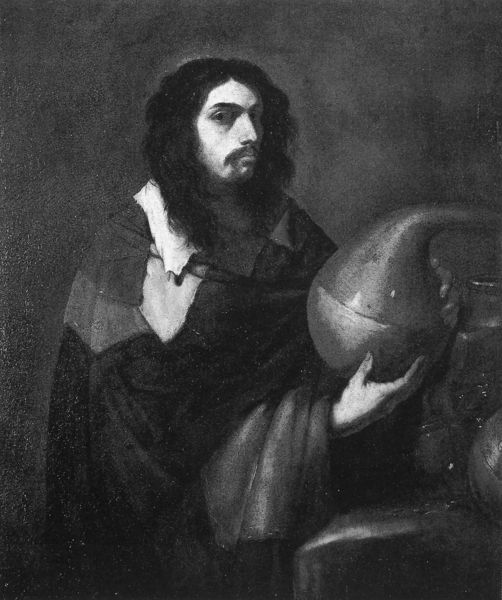
Titel: Selbstportrait als Alchemist
Künstler: Luca Giordano
Institution: Mailand, Pinacoteca di Brera
Schlagwörter: dunkel, gemälde, hand, kopf, mann, schatten, umhang, wasser, weiß, glas, grau, haar, hell, licht, mund, nase, schwarz, tisch, blick, bart, hemd, schnurrbart, trinken, wand, arm, augen, barock, falten, gesicht, halten, kragen, hände, portrait, porträt, öl, gewand, haare, lange haare, mantel, augenbrauen, stilleben, vase, wein, schnauz, schnurbart, flicken, faltenwurf, dreiviertelprofil, schnauzbart, schnauzer, foto, gefäß, druck, schwarz-weiss, dreiviertel, hell-dunkel, kugel, wissenschaftler, bleich, kolben, bottich, gefäße, armut, behälter, trinkgefäss, chemie, wissenschaft, schwaz, magier, zauberer, schwarz/weiss, schlauch, alchemist, phiole, fiole, schäbig, chemiker, alchemie, weinschlauch, allchemie